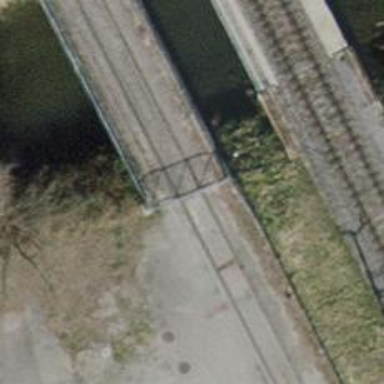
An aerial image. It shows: Disused railway bridge.